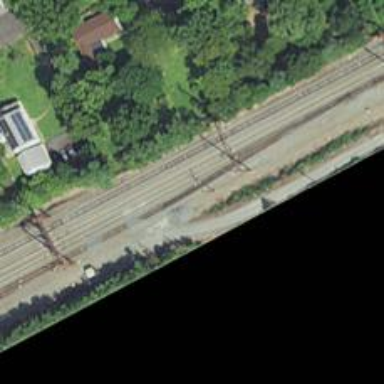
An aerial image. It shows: Railway track with electrified contact lines. This is siding track.